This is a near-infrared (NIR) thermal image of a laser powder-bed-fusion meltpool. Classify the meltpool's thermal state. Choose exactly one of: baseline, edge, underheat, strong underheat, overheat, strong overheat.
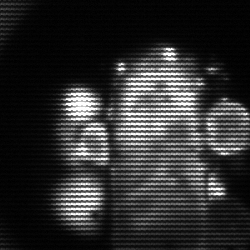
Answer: strong underheat